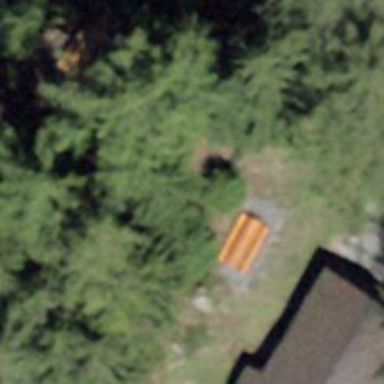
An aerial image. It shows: Picnic table located in leisure land area.